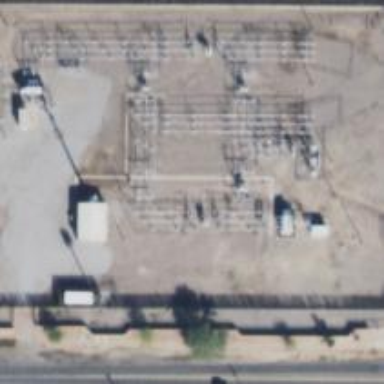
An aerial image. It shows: Switch used for power control.